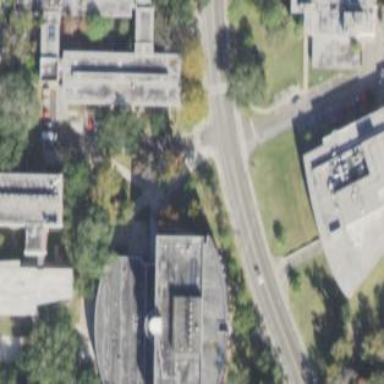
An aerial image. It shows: Grey university building with roofing colour of grey.